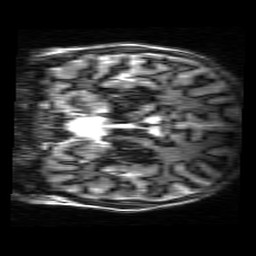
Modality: MP2RAGE
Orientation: coronal
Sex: male
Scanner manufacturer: siemens
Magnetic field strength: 3 T
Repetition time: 5 s
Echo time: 0.00368 s